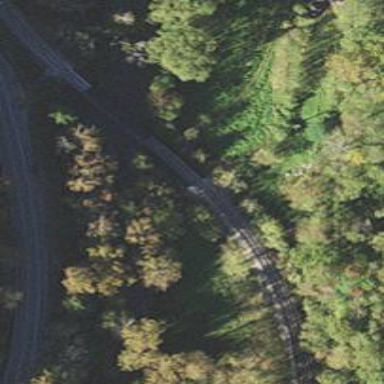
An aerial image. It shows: Railway track.